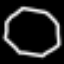
Label: octagon